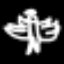
Label: angel